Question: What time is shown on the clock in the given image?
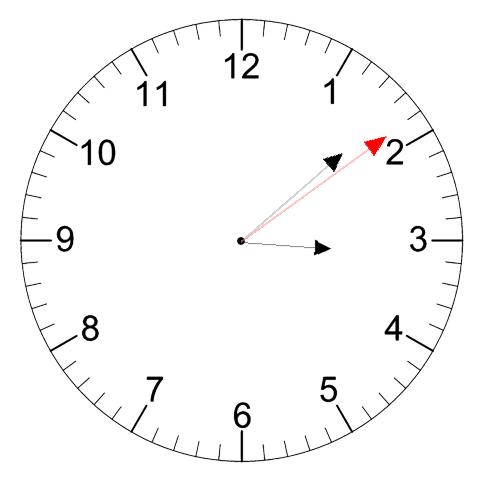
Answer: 03:08:09